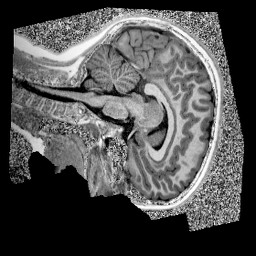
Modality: UNIT1
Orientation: sagittal
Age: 10
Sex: female
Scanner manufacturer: siemens
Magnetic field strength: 3 T
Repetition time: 4 s
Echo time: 0.00299 s